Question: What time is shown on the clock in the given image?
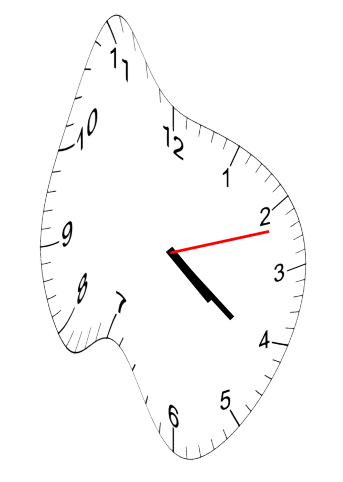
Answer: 04:21:12